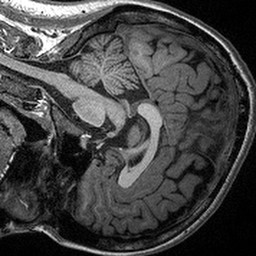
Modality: T1w
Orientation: sagittal
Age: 22
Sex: female
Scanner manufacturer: siemens
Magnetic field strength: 3 T
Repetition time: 2.3 s
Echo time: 0.00298 s